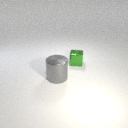
large gray metal cylinder to the left of small green metal cube